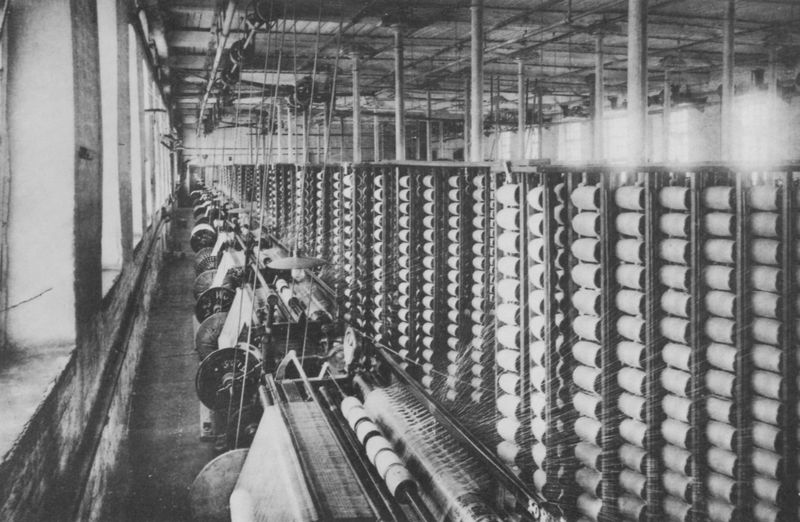
Titel: Das Textilunternehmen Konowalow in Bonjatschkij
Künstler: Russischer Photograph
Standort: Paris
Institution: Société de Géographie Française
Schlagwörter: schatten, weiß, fenster, grau, licht, schwarz, sonne, decke, england, seide, räder, fabrik, industrie, halle, foto, fotografie, photographie, gang, maschine, revolution, schwarzweiß, reihe, photo, reihen, regale, fäden, garn, spinnerei, aufnahme, weberei, nischen, maschinen, fabrikhalle, produktion, garnrollen, spulen, webstühle, unternehmen, aufspulen, aufwickeln, fabrikshalle, garne